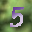
Label: 5